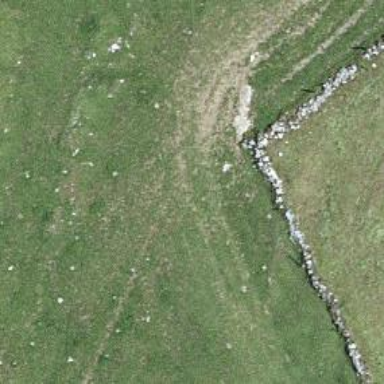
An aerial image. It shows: Wall barrier.